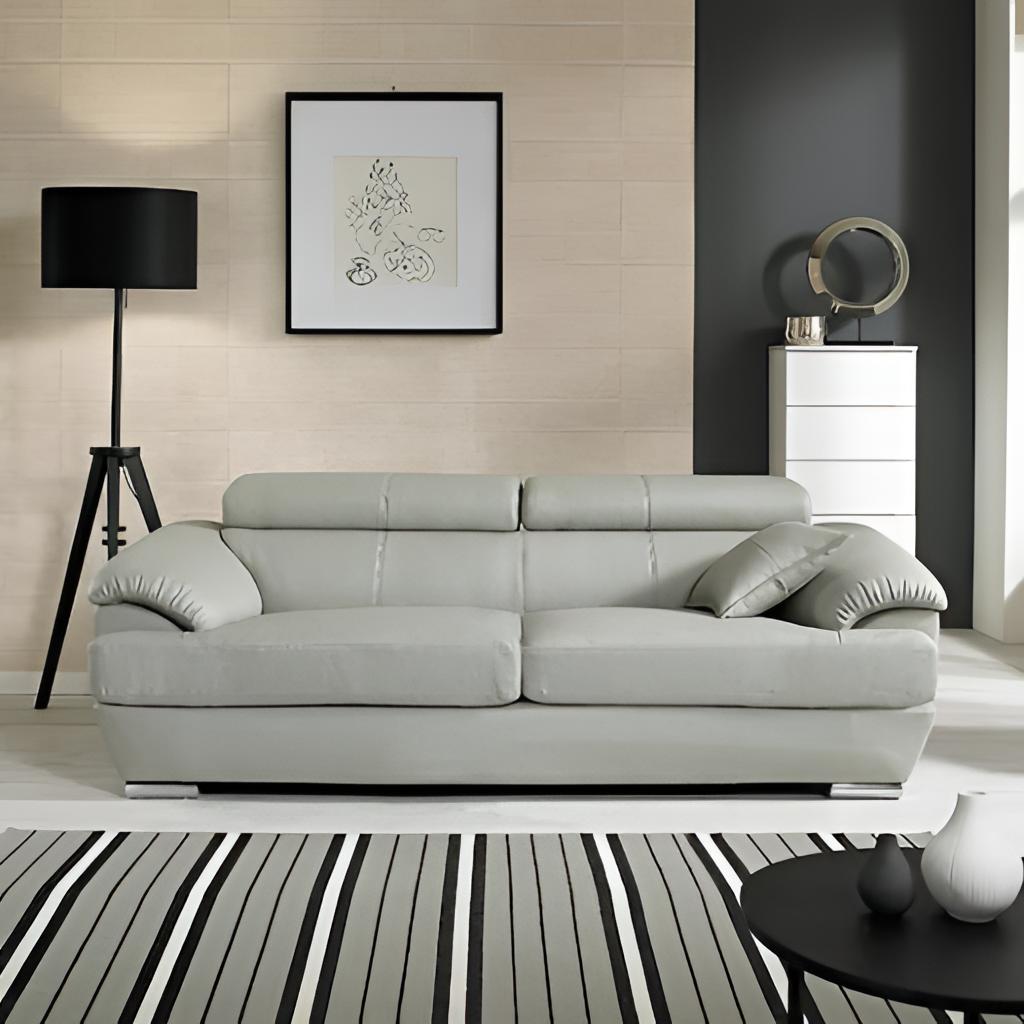
living room, gray leather sofa, paint wallpaper, with vertical two tone pattern, gray wood flooring, with plank pattern, modern